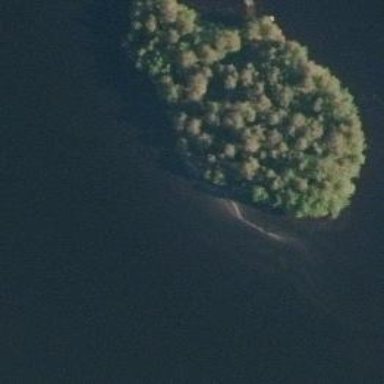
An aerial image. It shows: Island.